Chest X-ray:
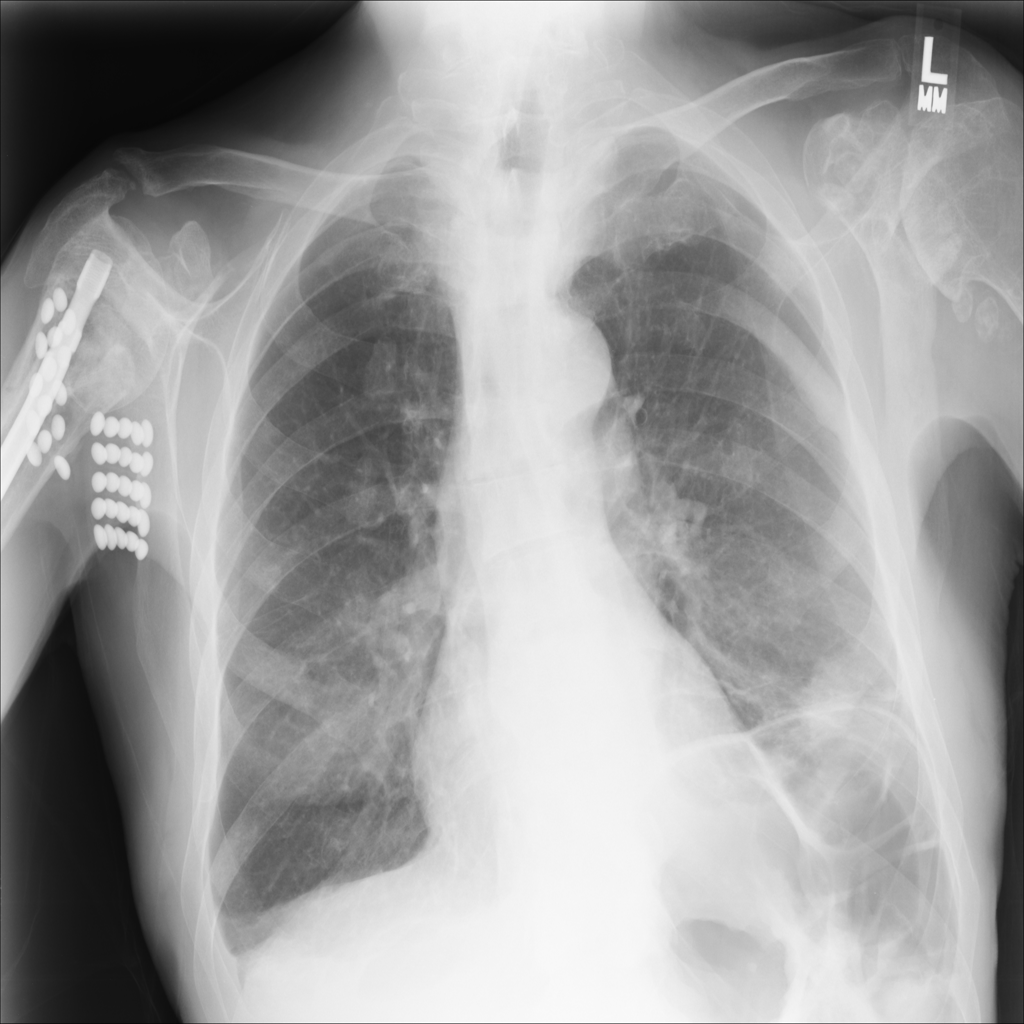
Findings: Fracture, Nodule, Pleural Thickening
No abnormal finding: no